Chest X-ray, PA view. Patient: 29 years old, sex F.
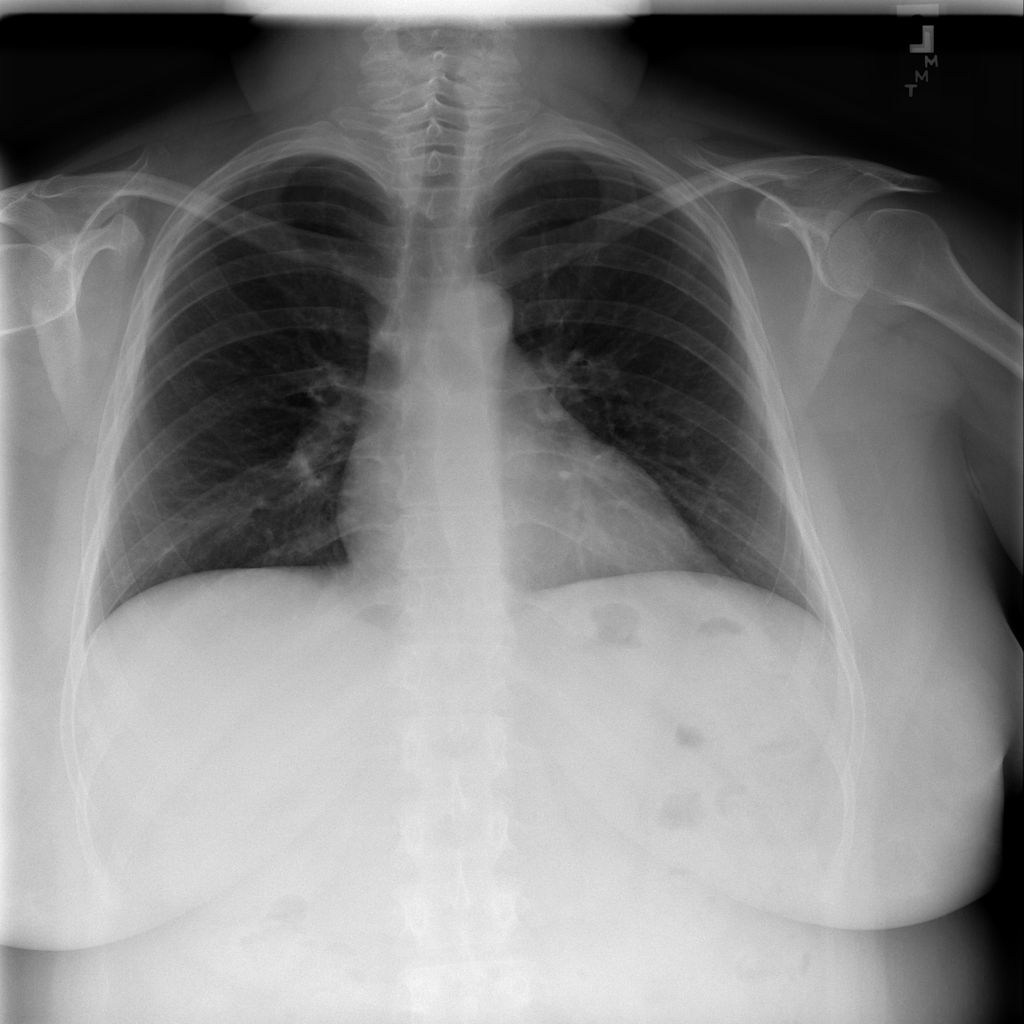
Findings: No Finding